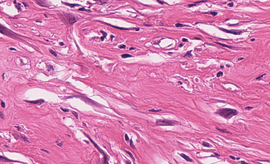
Tumor epithelial tissue: no
Tumor-associated stroma tissue: yes
Normal tissue: no